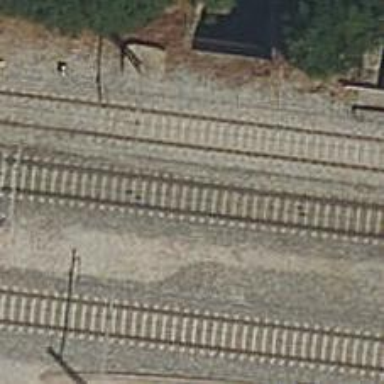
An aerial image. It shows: Bridge over electrified railway with contact line.